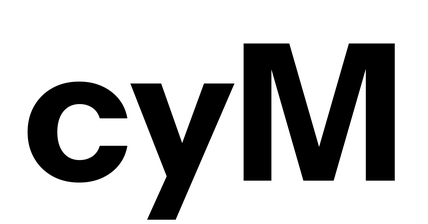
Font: InstrumentSans_Bold